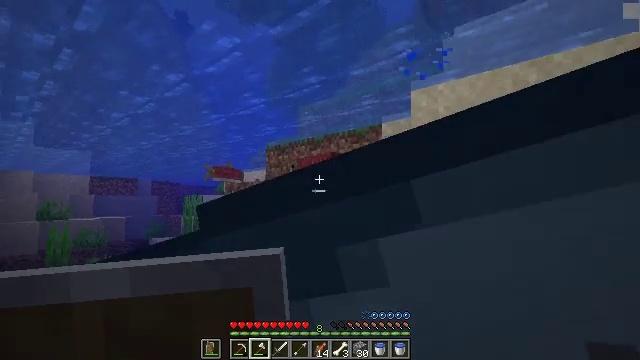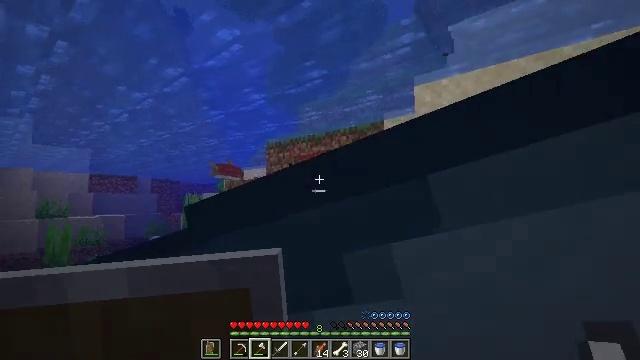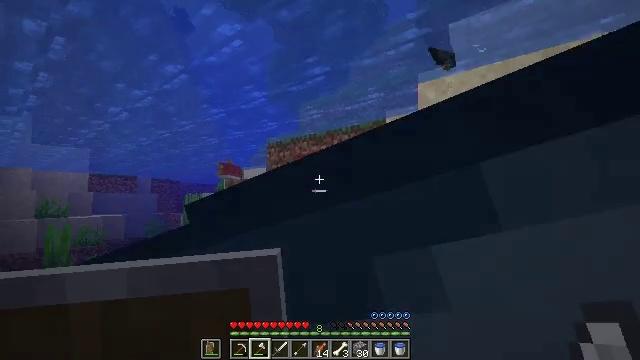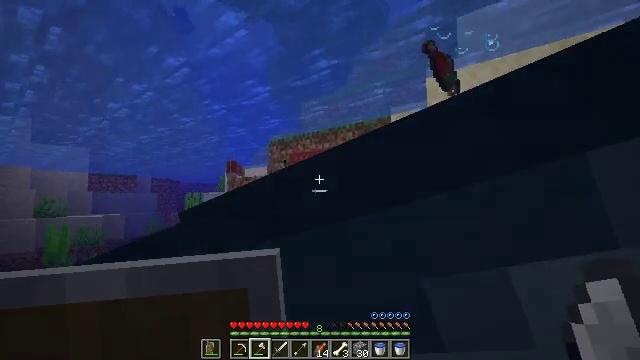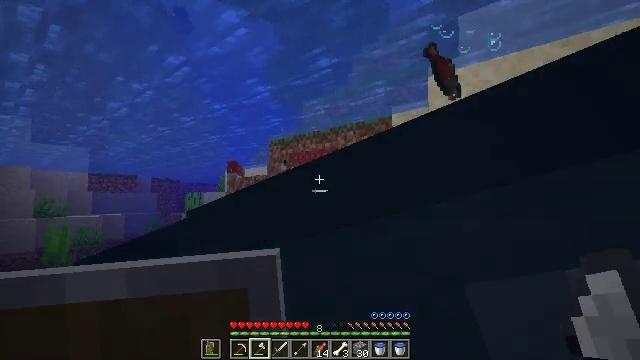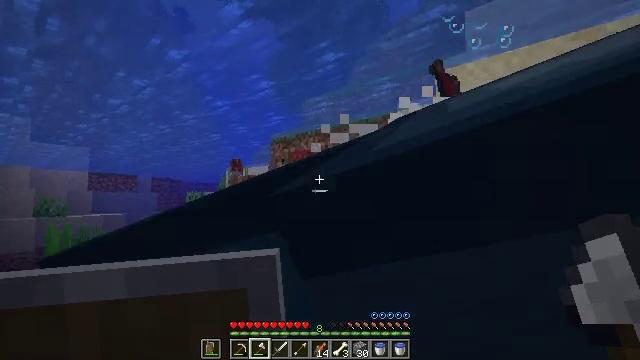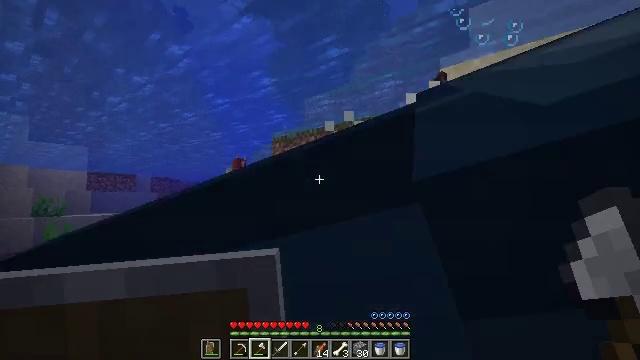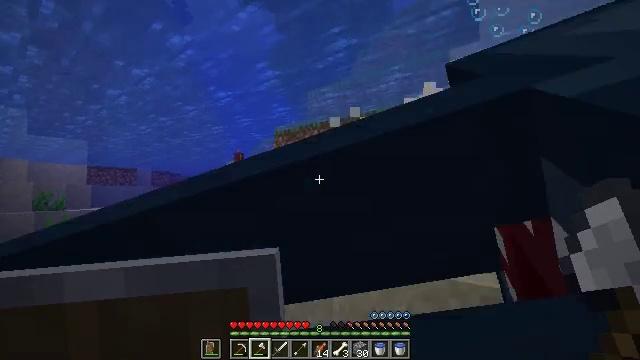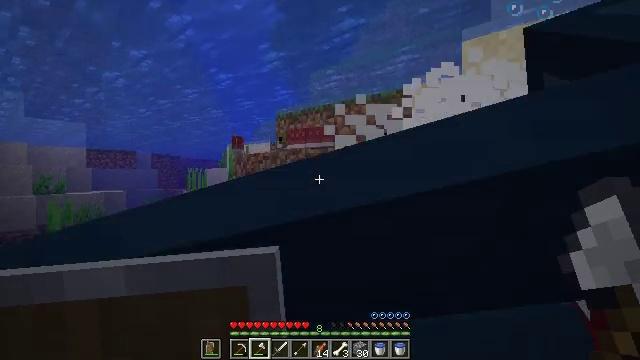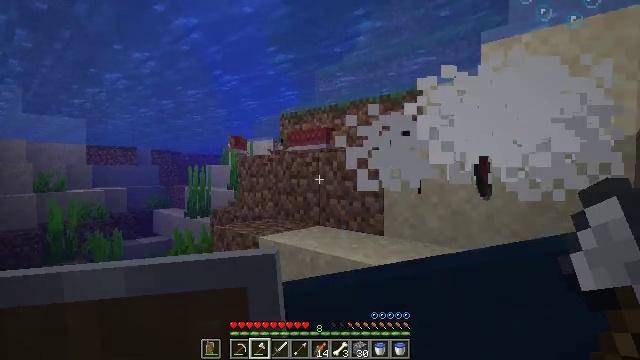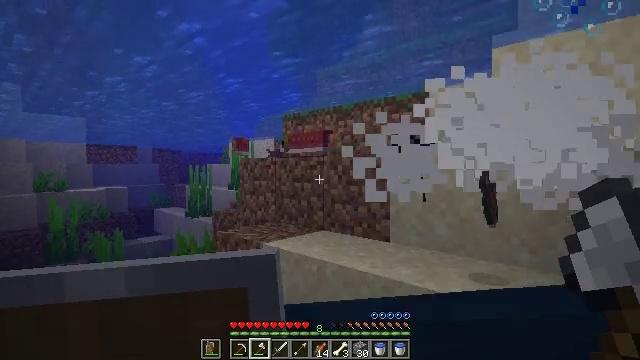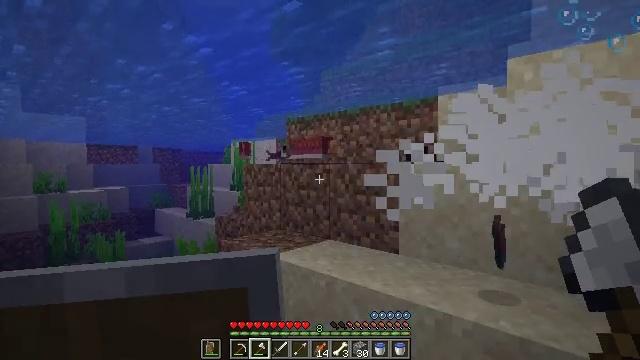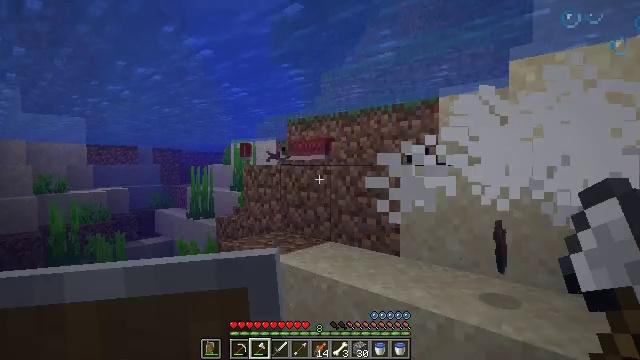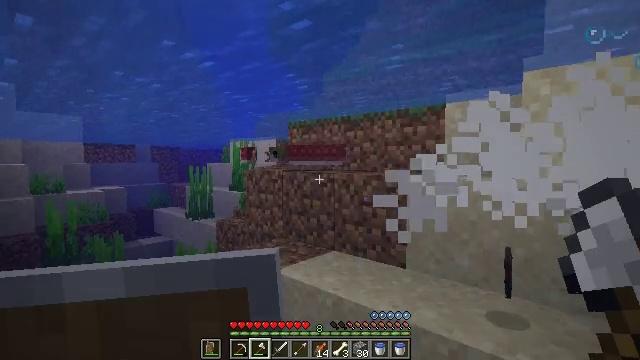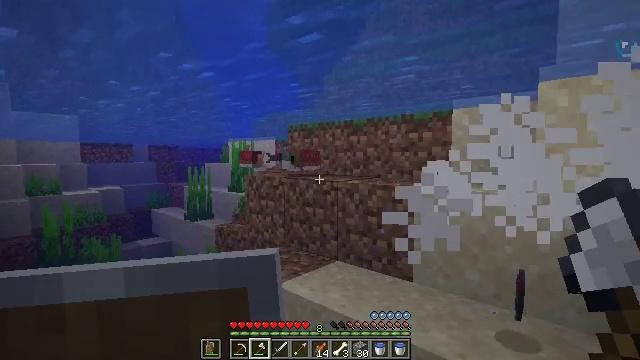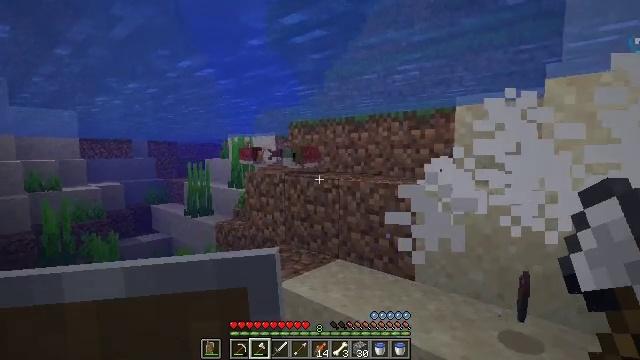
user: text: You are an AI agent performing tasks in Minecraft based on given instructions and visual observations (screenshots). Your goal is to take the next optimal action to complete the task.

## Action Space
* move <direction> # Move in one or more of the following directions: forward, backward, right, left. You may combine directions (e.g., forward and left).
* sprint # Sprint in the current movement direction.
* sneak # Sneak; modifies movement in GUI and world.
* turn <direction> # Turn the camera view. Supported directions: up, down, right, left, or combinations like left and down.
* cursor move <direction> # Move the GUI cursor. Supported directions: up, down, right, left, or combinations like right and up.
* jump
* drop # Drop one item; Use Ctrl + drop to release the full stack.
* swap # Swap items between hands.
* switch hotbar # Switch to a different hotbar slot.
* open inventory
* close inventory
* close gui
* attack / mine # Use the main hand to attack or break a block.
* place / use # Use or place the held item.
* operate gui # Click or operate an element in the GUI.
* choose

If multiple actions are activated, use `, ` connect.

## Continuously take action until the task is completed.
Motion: motion action
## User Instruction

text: Fish and kill the salmon.
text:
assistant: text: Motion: move forward and move left
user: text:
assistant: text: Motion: move forward and move left
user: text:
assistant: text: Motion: move forward and move left
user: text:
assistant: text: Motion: move forward and move left
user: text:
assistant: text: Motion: move forward and move left
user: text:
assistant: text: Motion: move forward and move left, jump
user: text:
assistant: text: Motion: move forward and move left, turn down, jump
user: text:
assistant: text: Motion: move forward and move left, turn down, jump
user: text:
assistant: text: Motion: move forward and move left, turn down, jump
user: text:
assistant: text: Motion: move forward and move left, jump
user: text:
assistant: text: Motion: move forward and move left, jump
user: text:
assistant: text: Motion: move forward, jump
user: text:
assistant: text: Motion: move forward
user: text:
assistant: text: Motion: move forward
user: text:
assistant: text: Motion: move forward
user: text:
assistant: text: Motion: move forward, turn down
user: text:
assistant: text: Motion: move forward, turn right and down
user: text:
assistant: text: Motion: move forward, turn right and down
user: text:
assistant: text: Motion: move forward, turn right and down
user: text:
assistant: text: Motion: move forward and move right, turn right
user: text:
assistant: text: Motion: move forward and move right
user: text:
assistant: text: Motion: move forward and move right
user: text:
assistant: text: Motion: move forward and move right
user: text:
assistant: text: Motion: move forward and move right
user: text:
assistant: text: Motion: move forward and move right
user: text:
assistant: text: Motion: move forward and move right
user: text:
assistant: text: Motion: move forward
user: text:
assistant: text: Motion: move forward
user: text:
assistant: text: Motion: move forward, turn down
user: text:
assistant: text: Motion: move forward, turn down